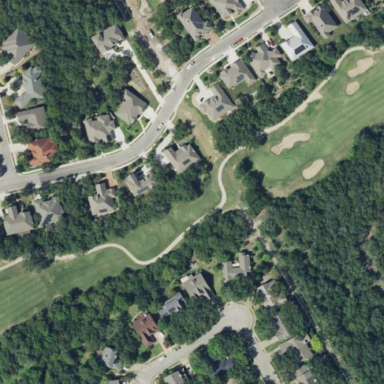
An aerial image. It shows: Golf rough area.